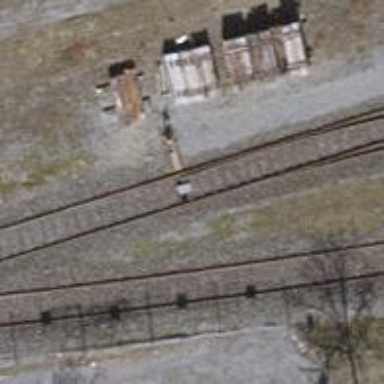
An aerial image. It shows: Railway switch.